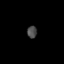
Tissue: lung
Cell type: Epithelial cells
Senescence score: 0.1328
Nuclear area (px): 116
Mean DAPI intensity: 73.862